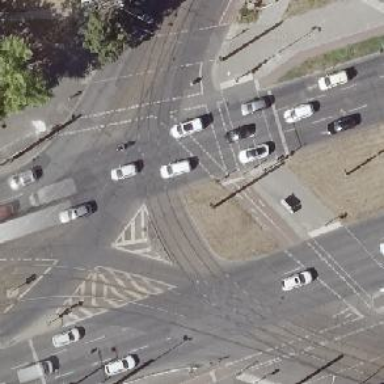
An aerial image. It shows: Road with traffic signals.